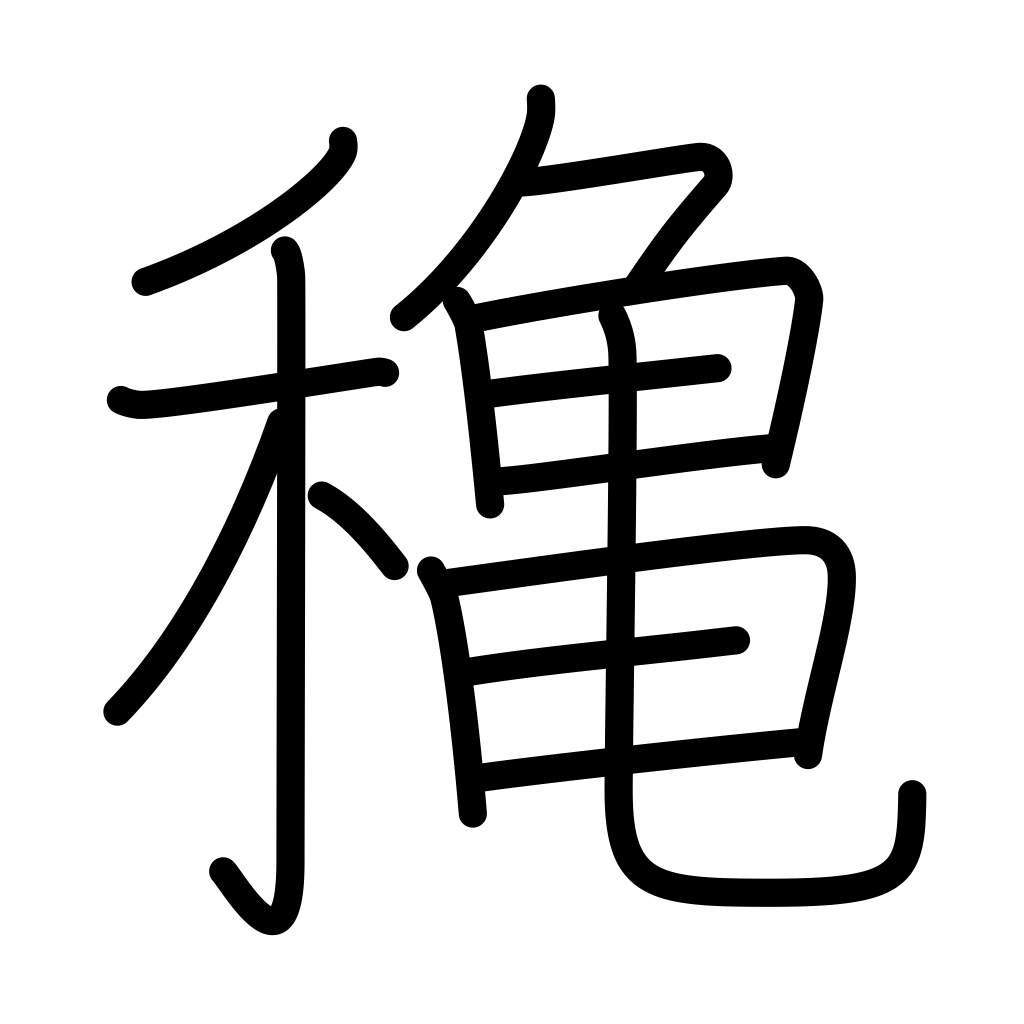
Meaning: autumn